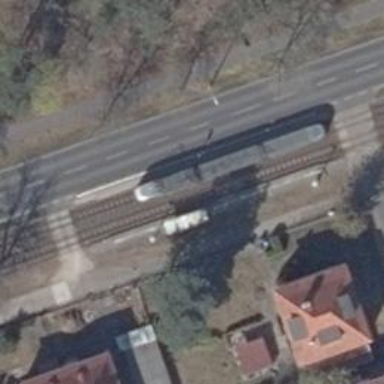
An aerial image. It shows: Tram stop.